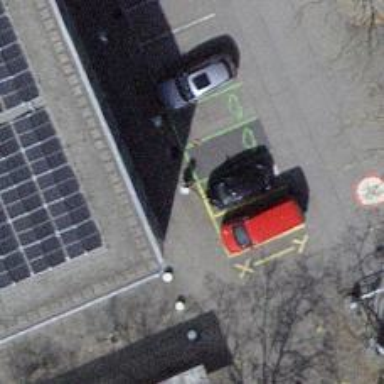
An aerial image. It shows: Charging station.